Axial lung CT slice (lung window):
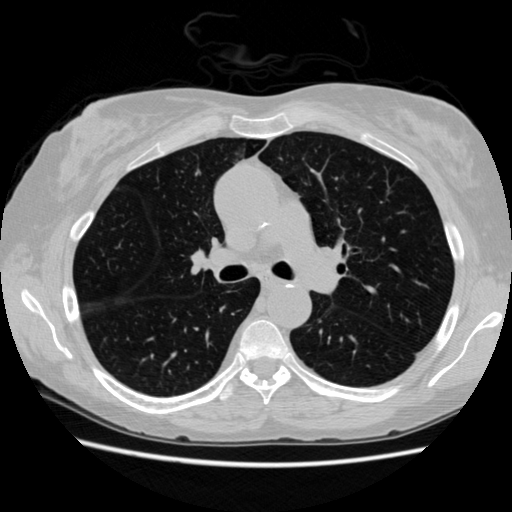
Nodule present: no